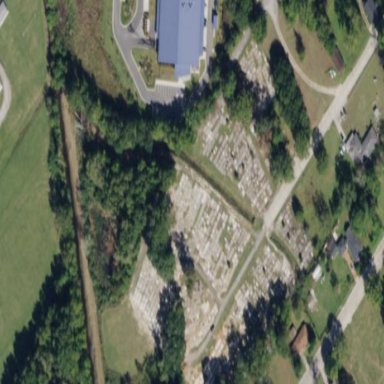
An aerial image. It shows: Graveyard.